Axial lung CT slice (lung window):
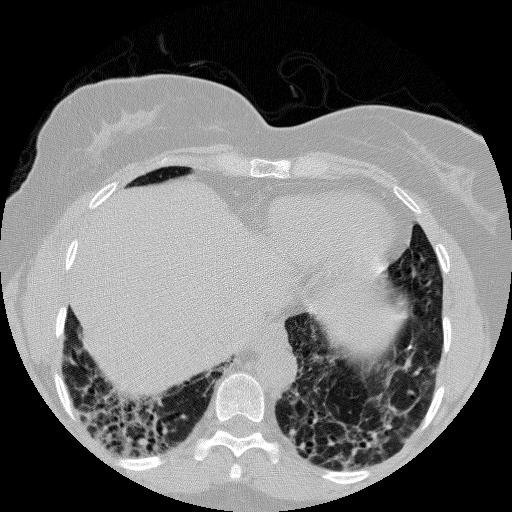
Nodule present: no